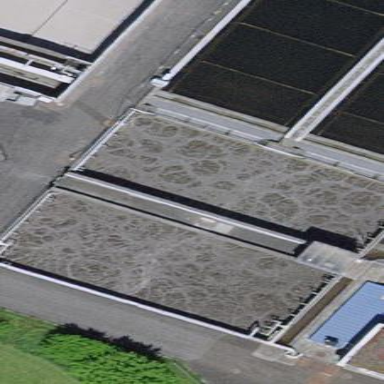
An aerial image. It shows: Body of wastewater.